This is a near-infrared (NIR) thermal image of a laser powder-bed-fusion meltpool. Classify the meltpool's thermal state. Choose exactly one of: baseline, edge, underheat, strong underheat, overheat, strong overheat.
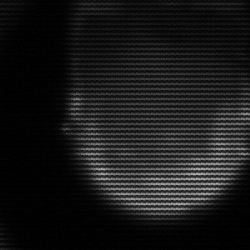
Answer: edge